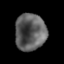
Tissue: lung
Cell type: Others
Senescence score: 0.2076
Nuclear area (px): 1108
Mean DAPI intensity: 94.614